Question: I am working with Symfony. Every time I use "ctrl+shift+n" to go to a file, PhpStorm is looking into every 'vendors' to try to find the file and thus spoils the prompt with irrelevant suggestions.

A solution I have tried is to exclude the 'vendors' directory from the project, the problem is I can't dig anymore on a specific class nor use the suggestions associated with classes in the vendors' folder.
Has anyone faced the same issue ?
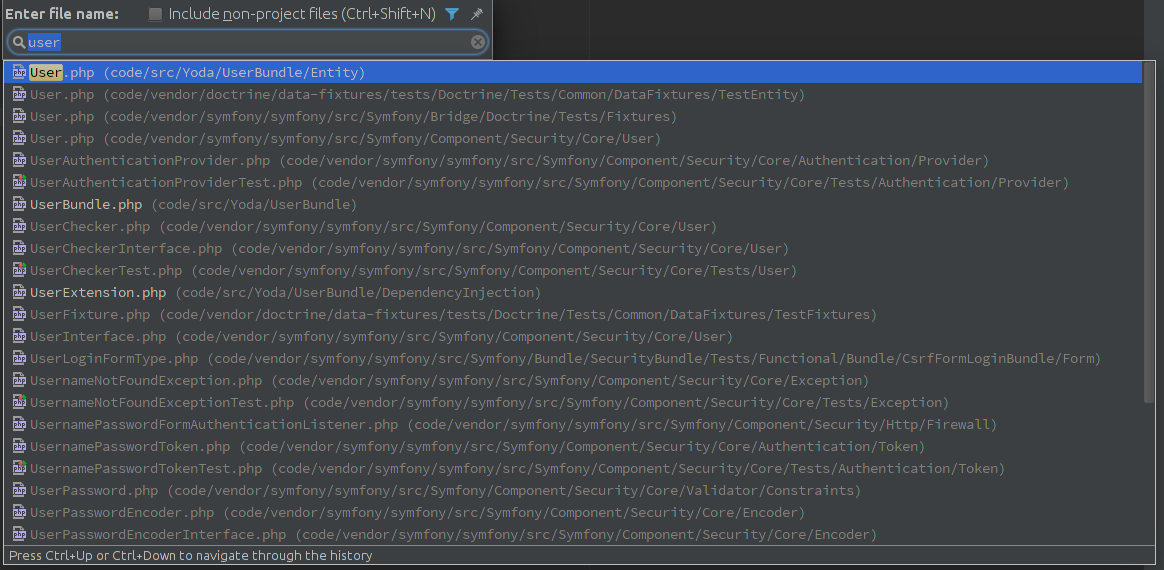
Answer: Your only option right now is to do what you did -- exclude folders from 'vendors' directory. You just need to do it a bit differently -- you still need to reference it back...
1. Instead of excluding the whole folder, exclude specific subfolders (e.g. vendors/symfony)
2. Add such folder back via Include Paths (Settings (Preferences on Mac) | Languages & Frameworks | PHP)
In theory -- excluding whole 'vendor' folder and then adding it back via Include Paths will also work .. but I prefer having a bit better control and do it on individual packages/vendors level.
Plus, the Composer integration does basically the same (if such option is enabled) but will do it on actual package level ('vendors/symfony/symfony') instead of proposed here upper vendor level ('vendors/symfony').
---
After you do this you will see results from such excluded folders ONLY if there will be no matches in actual project files... or if you enable inclusion of non-project matches.
---
If you are using Composer ... just enabling that option should be enough (you need to provide path top your 'composer.json' for that, of course)

---
Since 2020.1 or so you can use Scopes in popup and alike (Search Everywhere, navigate to File/Class/Symbol/etc).
P.S. It may not be remembered between IDE sessions (there are tickets about that) but definitely remembered in the same session.
<URL>